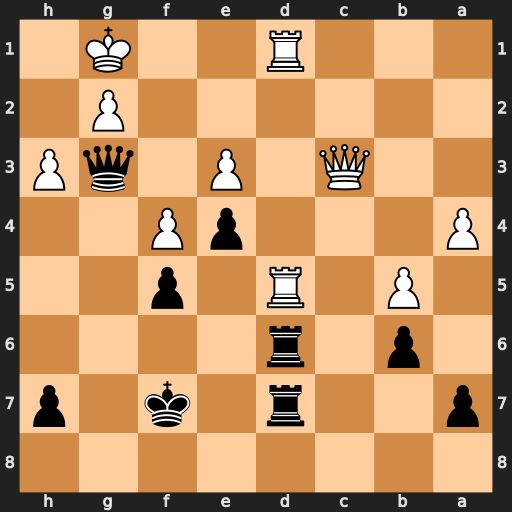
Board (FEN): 8/p2r1k1p/1p1r4/1P1R1p2/P3pP2/2Q1P1qP/6P1/3R2K1
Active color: b
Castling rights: -
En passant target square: -
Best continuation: Rxd5 Rxd5 Rxd5